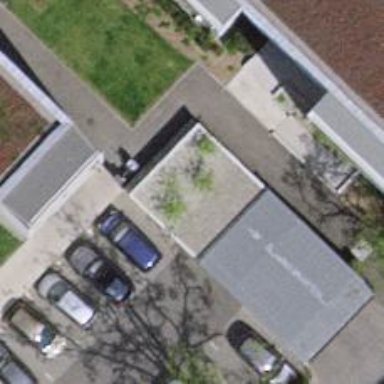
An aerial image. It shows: Parking entrance.